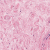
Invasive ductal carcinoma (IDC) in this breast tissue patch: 0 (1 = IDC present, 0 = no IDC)